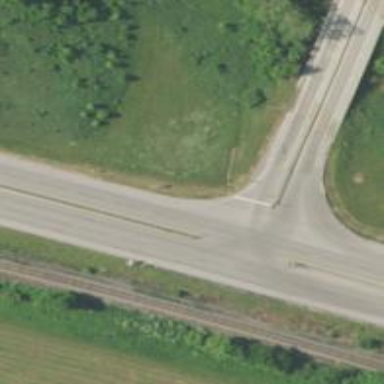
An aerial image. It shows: Trunk link highway.